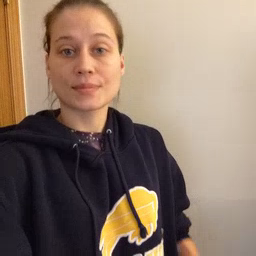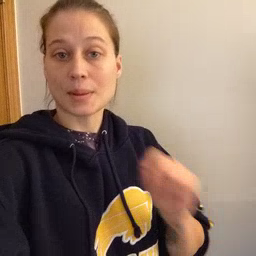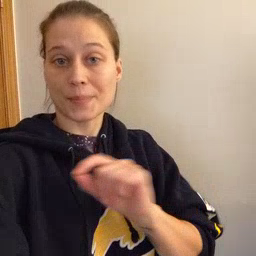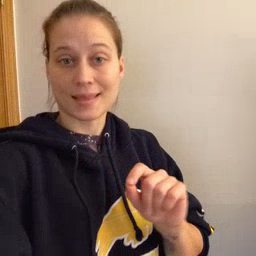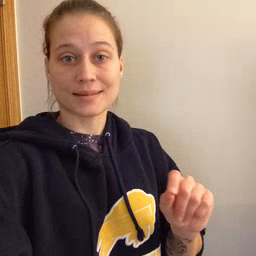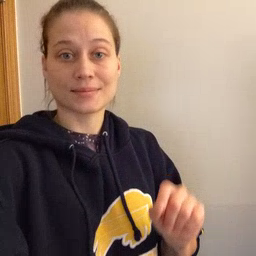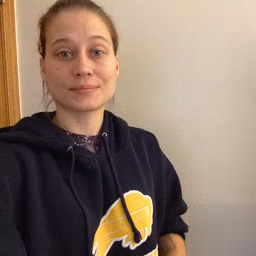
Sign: pen